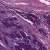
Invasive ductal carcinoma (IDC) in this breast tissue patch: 1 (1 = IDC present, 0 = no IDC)